Interaction volume radius: 5 \u00c5
Interaction volume height: 20 \u00c5
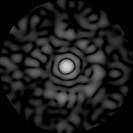
Disorder parameter: 0.8316